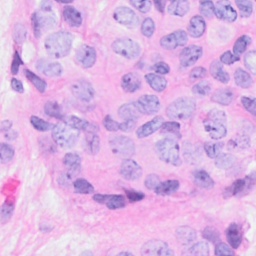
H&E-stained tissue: Breast